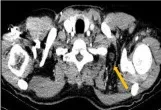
Axillary.
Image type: radiology (ct)